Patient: sex M, age 62
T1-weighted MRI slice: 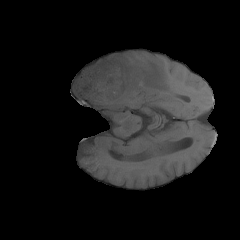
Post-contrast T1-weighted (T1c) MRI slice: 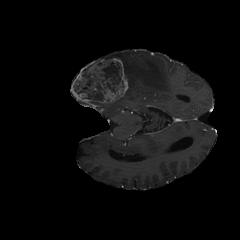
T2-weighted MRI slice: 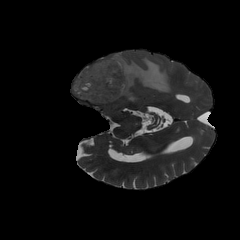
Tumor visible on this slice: yes
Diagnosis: Glioblastoma, IDH-wildtype
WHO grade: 4